Field crop: tomato
Growth stage: 1
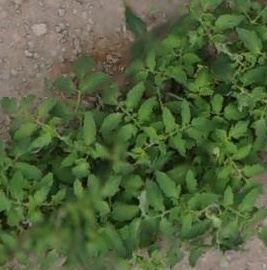
Species: tomato